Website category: sports
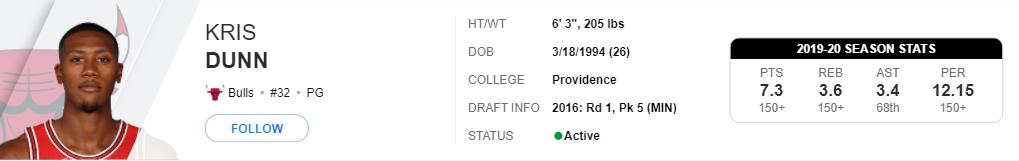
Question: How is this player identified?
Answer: Kris Dunn

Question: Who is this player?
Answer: Kris Dunn

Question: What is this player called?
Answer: Kris Dunn

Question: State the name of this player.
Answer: Kris Dunn

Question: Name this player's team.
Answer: Bulls

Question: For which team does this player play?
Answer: Bulls

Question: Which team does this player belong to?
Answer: Bulls

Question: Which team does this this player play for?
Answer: Bulls

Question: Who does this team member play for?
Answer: Bulls

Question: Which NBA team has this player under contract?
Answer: Bulls

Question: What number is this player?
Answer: #32

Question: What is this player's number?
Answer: #32

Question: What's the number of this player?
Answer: #32

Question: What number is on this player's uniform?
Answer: #32

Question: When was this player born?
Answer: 3/18/1994

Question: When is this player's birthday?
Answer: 3/18/1994

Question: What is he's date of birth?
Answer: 3/18/1994

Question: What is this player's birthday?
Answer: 3/18/1994

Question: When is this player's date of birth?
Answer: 3/18/1994

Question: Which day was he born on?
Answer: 3/18/1994

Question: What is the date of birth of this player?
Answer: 3/18/1994

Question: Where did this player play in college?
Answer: Providence

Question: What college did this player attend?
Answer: Providence

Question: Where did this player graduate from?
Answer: Providence

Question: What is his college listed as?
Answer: Providence

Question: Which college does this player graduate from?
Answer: Providence

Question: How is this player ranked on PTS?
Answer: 7.3

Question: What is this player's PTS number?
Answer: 7.3

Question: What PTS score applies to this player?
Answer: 7.3

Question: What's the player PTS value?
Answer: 7.3

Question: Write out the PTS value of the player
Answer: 7.3

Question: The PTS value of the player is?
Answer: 7.3

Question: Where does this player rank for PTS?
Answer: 150+

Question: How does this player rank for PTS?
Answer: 150+

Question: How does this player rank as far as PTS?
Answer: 150+

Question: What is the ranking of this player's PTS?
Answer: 150+

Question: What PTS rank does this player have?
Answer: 150+

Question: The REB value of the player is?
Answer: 3.6

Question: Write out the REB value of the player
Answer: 3.6

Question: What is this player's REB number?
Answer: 3.6

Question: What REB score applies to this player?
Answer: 3.6

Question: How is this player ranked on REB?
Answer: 3.6

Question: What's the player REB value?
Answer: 3.6

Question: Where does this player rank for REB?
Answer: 150+

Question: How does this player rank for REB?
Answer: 150+

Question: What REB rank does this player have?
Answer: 150+

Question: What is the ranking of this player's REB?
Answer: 150+

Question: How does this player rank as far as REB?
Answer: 150+

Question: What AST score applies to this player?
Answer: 3.4

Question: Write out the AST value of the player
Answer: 3.4

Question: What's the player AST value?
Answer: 3.4

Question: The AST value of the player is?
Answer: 3.4

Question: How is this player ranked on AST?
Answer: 3.4

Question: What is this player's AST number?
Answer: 3.4

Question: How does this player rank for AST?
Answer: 68th

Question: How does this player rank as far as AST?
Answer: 68th

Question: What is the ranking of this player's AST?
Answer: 68th

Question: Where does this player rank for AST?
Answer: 68th

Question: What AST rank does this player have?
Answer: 68th

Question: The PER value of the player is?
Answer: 12.15

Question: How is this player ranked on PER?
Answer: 12.15

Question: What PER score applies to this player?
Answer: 12.15

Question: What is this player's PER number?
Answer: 12.15

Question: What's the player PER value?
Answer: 12.15